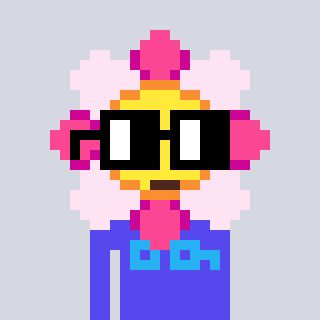
a pixel art character with square black glasses, a flower-shaped head and a computerblue-colored body on a cool background